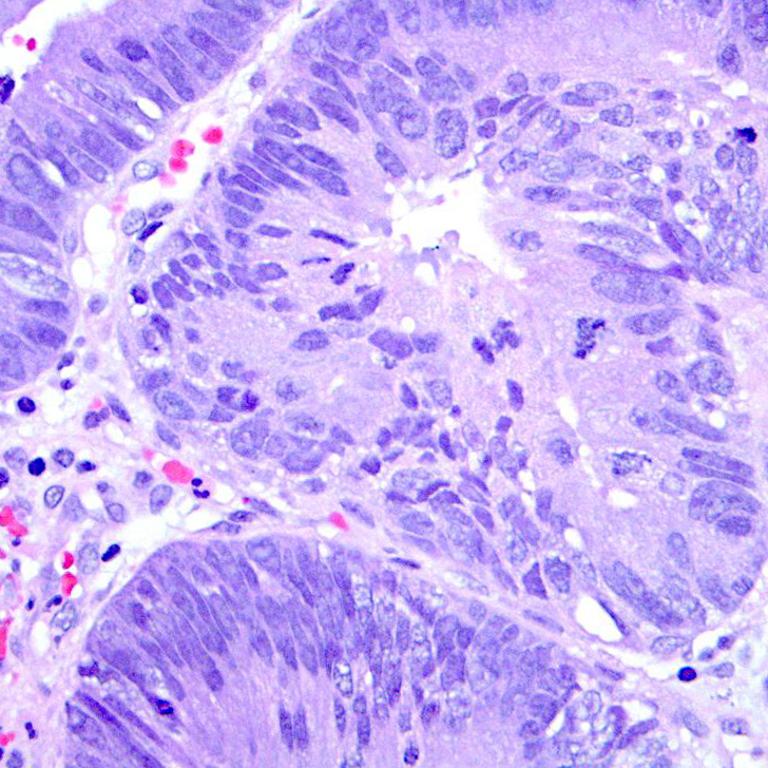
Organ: colon
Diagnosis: adenocarcinomas